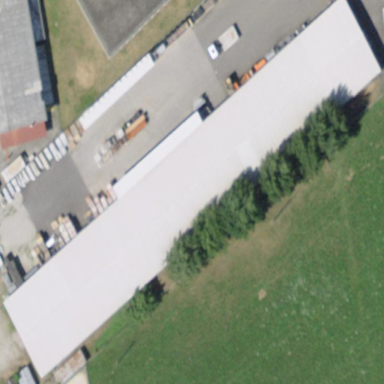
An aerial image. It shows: Gabled building.